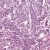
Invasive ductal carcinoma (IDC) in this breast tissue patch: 1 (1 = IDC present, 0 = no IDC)